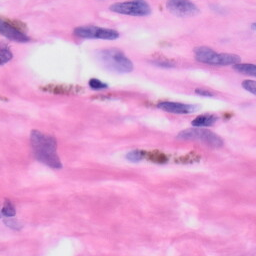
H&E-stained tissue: Skin